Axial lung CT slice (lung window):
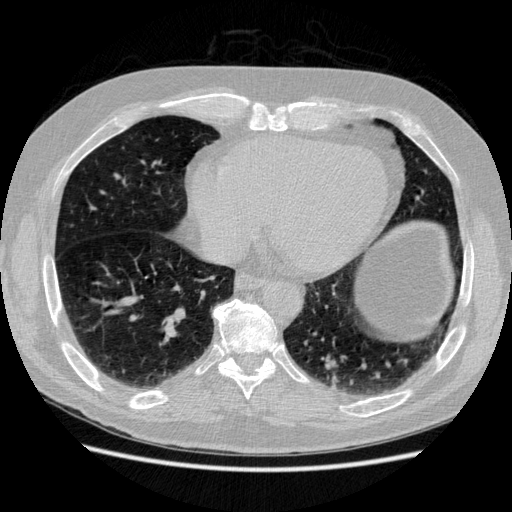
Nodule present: no